Field crop: maize
Growth stage: 2
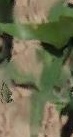
Species: maize